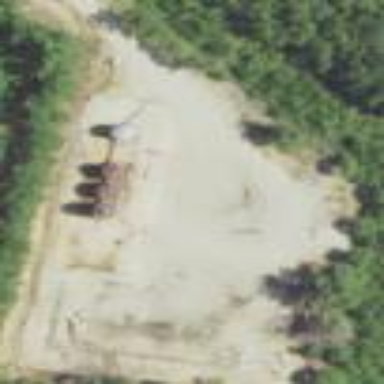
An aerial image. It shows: Industrial wellsite.